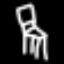
Label: chair